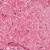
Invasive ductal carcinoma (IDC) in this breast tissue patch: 1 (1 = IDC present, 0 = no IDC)